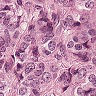
Metastatic tissue present: yes